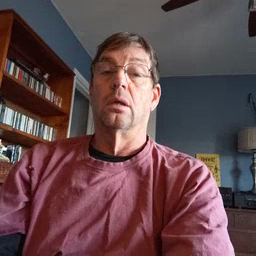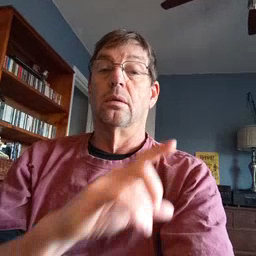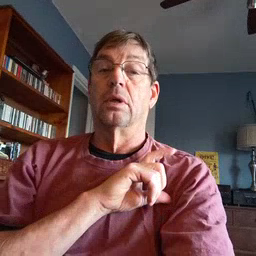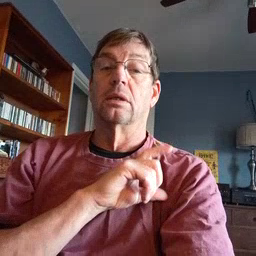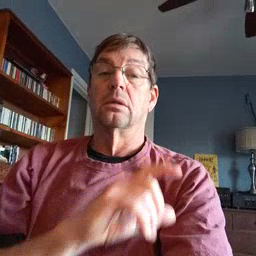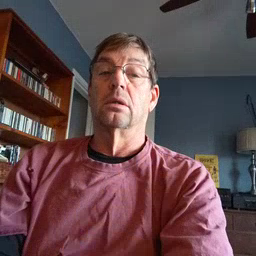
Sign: police